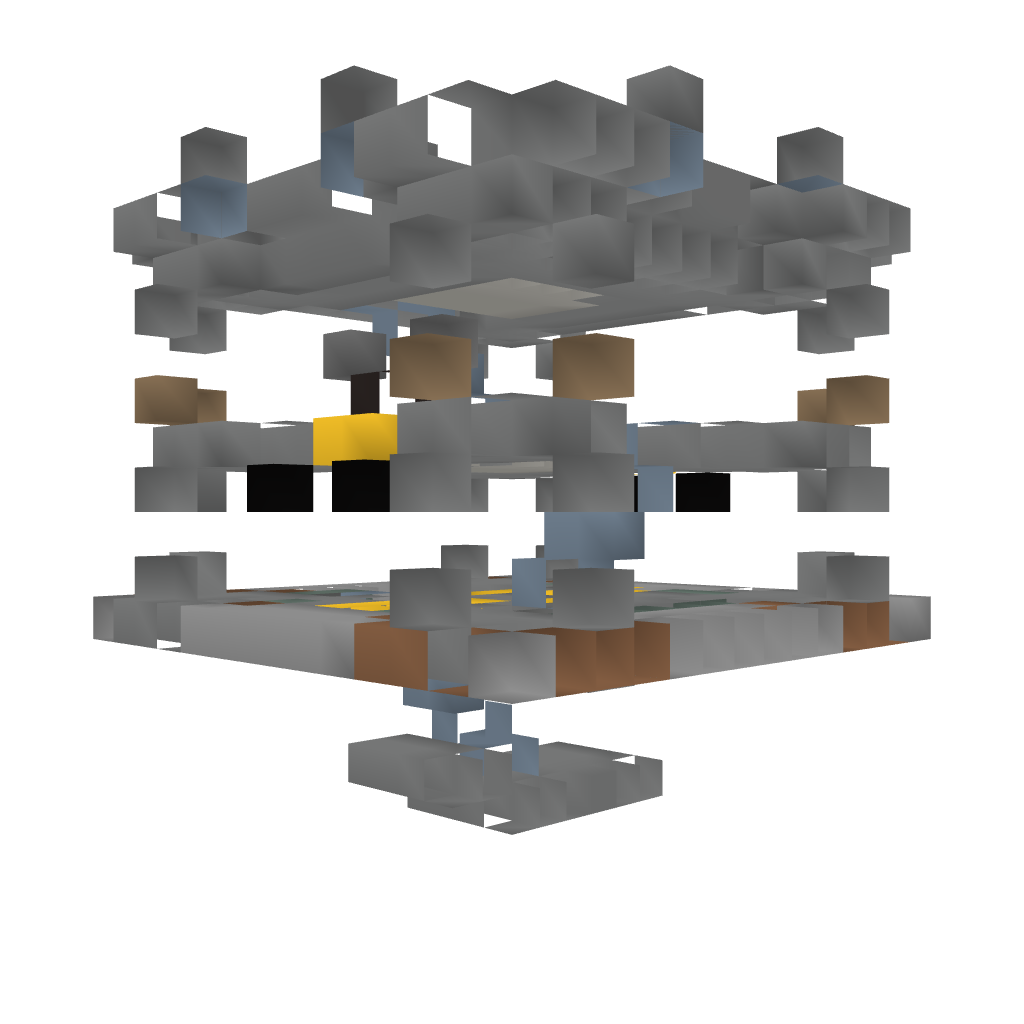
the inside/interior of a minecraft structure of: PvP Tower [Yellow]